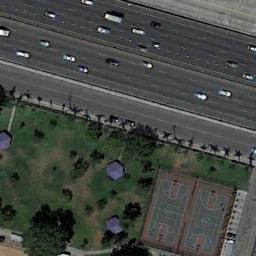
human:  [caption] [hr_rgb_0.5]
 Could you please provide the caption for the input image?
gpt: There are two basketball courts in the middle of grass next to a road .

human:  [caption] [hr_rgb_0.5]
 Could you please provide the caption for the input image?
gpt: There are many cars on the road beside the basketball court .

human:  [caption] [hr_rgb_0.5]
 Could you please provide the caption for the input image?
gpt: There are two basketball court and sparse vegetation on the lawn,Next to the two-way street .

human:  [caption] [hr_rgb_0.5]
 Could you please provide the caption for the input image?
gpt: Two basketball courts next to the lawn and some freeways beside .

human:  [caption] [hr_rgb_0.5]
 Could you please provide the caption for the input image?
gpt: Many cars are in the parking lot next to two basketball courts .